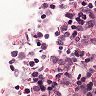
Metastatic tissue present: yes